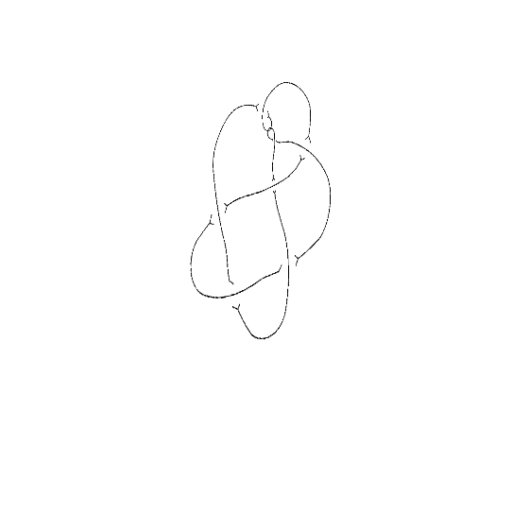
Crossing number: 9